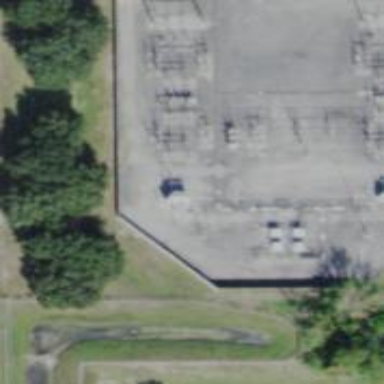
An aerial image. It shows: Switch for power supply.